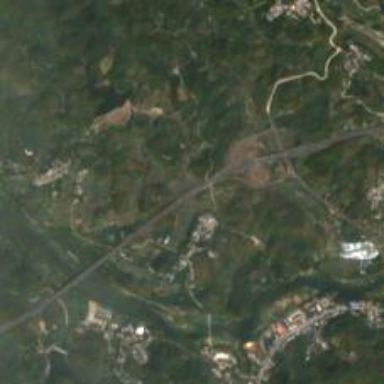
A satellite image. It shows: Motorway junction.